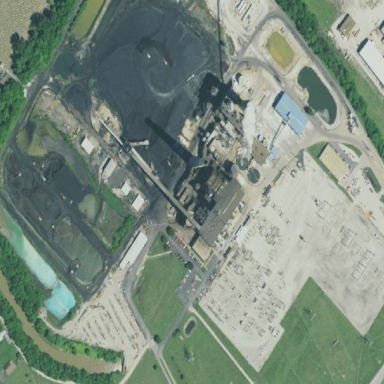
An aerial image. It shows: Industrial area with coal as the source for the plant.